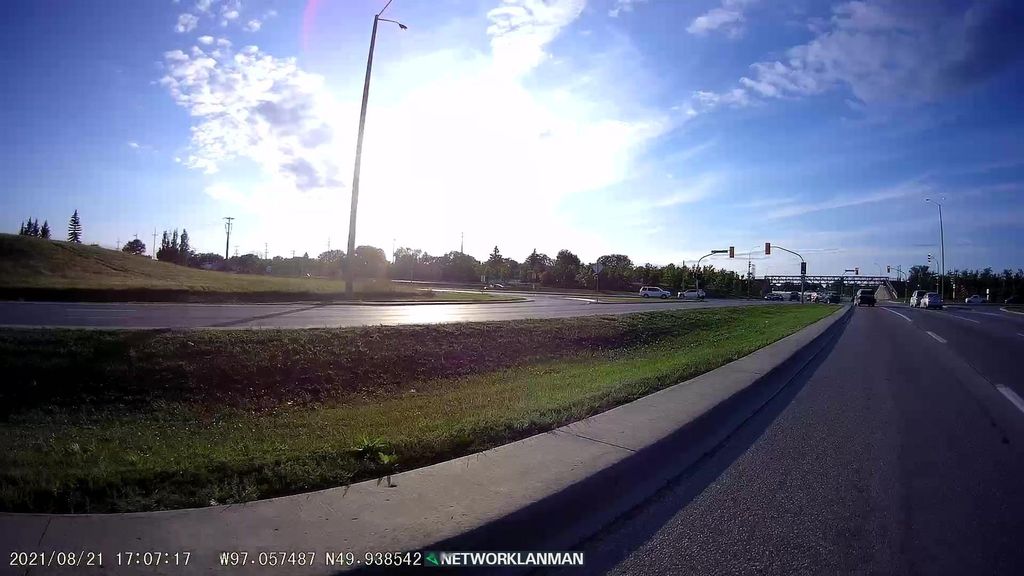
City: winnipeg